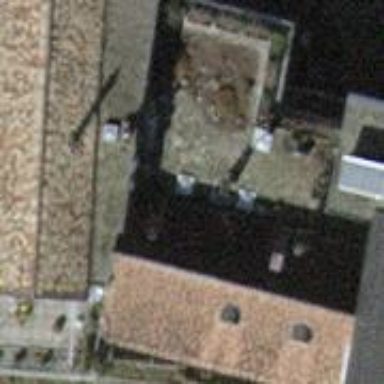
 the roof oriented along the structure with brown color."